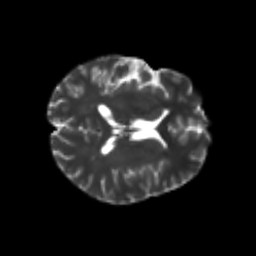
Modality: T2w
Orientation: axial
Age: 23
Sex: male
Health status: healthy
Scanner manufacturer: philips
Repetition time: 7.391 s
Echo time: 0.08599 s